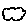
Label: cloud